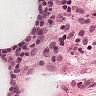
Metastatic tissue present: no